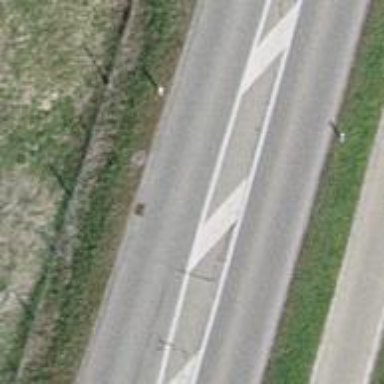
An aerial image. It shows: Primary highway with separate asphalt sidewalks.